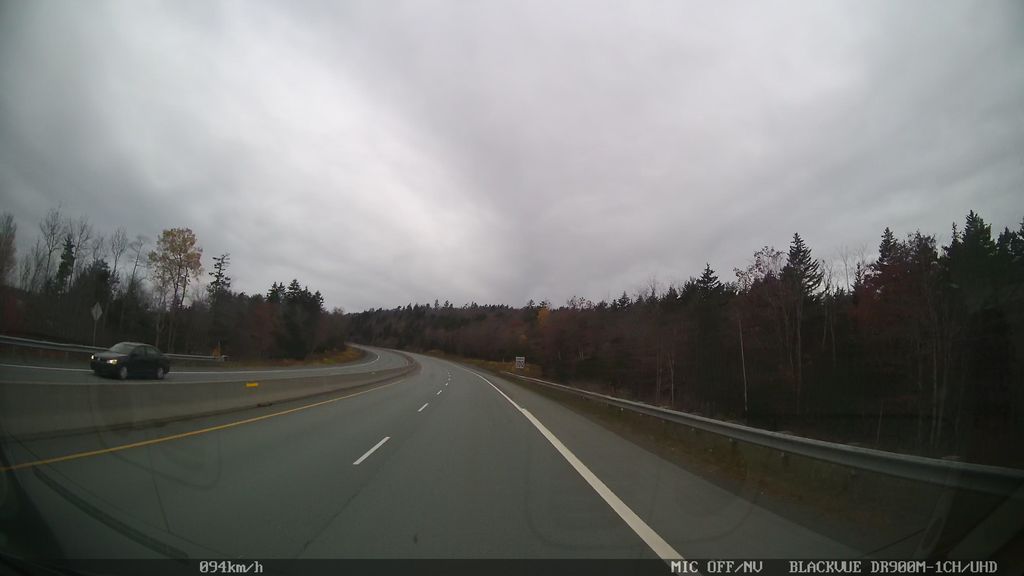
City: halifax